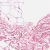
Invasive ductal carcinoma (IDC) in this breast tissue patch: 0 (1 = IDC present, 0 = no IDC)